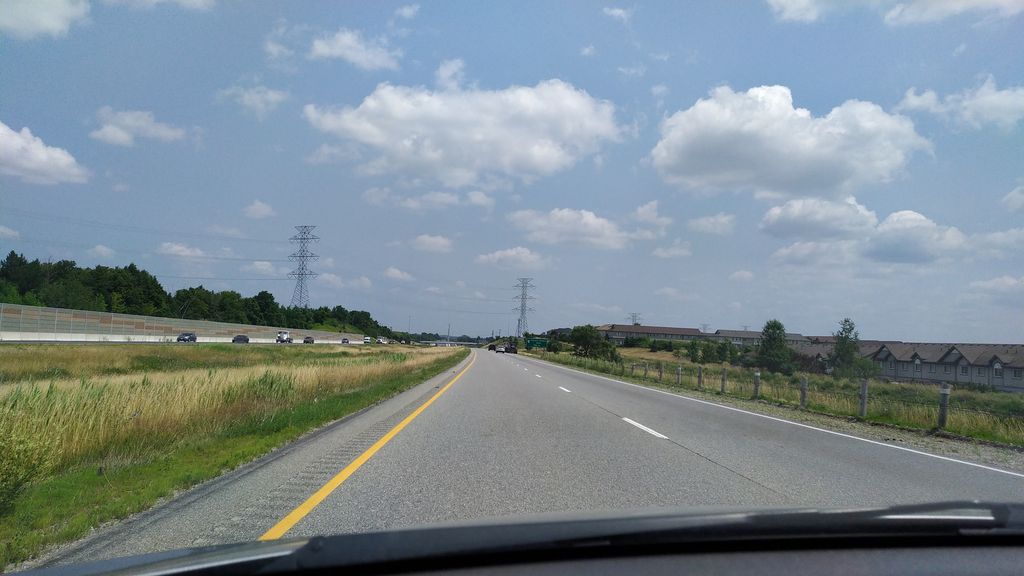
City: kitchener-waterloo